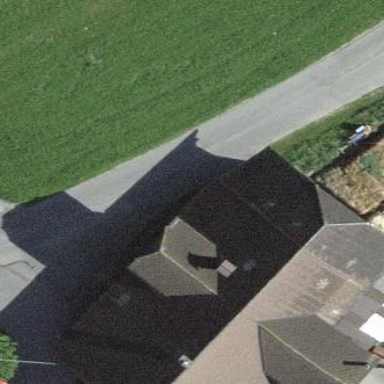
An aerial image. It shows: Farm building.